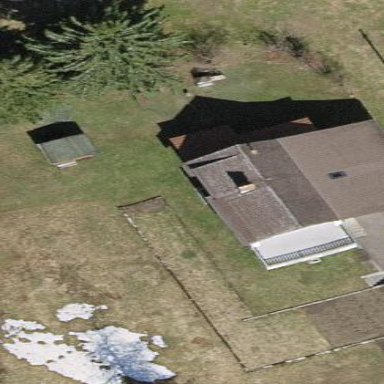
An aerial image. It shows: Detached building.